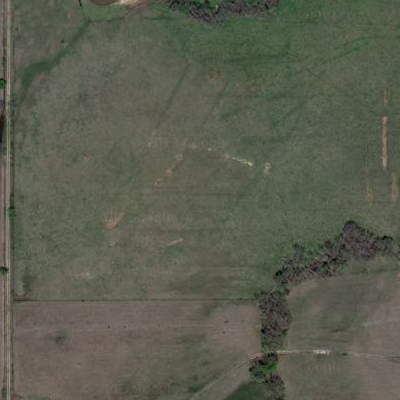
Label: Grass